Question: I am developing an app that allows users to check kit within bags on vehicles at their base station.
I so far have the app working so that it takes the user information at log in, and shows the bags available at their particular station, in this case 'Test Station'. I can successfully show a listView with the relevant bag information from Firestore 'bags' collection.
What I would like to do, is when a user taps on a listTile, to update the Boolean value for that particular bag (essentially for that particular document within the bags collection) from false to true and back again. I then want the UI to show a green or red circle Icon accordingly.
I can only work out how to do this when I hardcode the docID for the doc I want to update the boolean of, rather than doing it dynamically dependant on which listTile the user taps on. All help to resolve this appreciated!!
so if I call this function when in the onTap:
'''
CollectionReference bags = FirebaseFirestore.instance.collection('bags');
Future<void> updateBagStatus() {
return bags
.doc('test_bag')
.update({'isChecked': true})
.then((value) => print("isChecked Updated"))
.catchError((error) => print('Failed: $error'));
}
'''
then I can flip the Boolean from false to true for that hardcoded bag.
and this is the rest of the code that shows how I construct the listView builder.
'''
class HomePage extends StatefulWidget {
const HomePage({Key? key}) : super(key: key);
@override
State<HomePage> createState() => _HomePageState();
}
class _HomePageState extends State<HomePage> {
String thisUserFirstName = '';
String thisUserLastName = '';
String thisUserBase = '';
String thisStation = '';
String thisBagChecked = '';
CollectionReference usersCollection =
FirebaseFirestore.instance.collection('users');
CollectionReference bags = FirebaseFirestore.instance.collection('bags');
Future<void> updateBagStatus() {
return bags
.doc('test_bag')
.update({'isChecked': true})
.then((value) => print("isChecked Updated"))
.catchError((error) => print('Failed: $error'));
}
void _getData() async {
User user = FirebaseAuth.instance.currentUser!;
DocumentSnapshot thisUserSnapshot = await FirebaseFirestore.instance
.collection('users')
.doc(user.uid)
.get();
{
setState(
() {
thisUserFirstName = thisUserSnapshot['first name'];
thisUserLastName = thisUserSnapshot['last name'];
thisUserBase = thisUserSnapshot['base station'];
},
);
}
}
// return StreamBuilder(
// stream: isCheckedSnapshot,
// builder: (BuildContext context, AsyncSnapshot<QuerySnapshot> snapshot) {
// if (!snapshot.hasData) {
// print('There is no data');
// }
@override
void initState() {
super.initState();
_getData();
}
// int selectedIndex = 0;
@override
Widget build(BuildContext context) {
Stream<QuerySnapshot> bags = FirebaseFirestore.instance
.collection("bags")
.where("station", isEqualTo: thisUserBase)
.snapshots();
return Scaffold(
backgroundColor: Colors.grey[300],
appBar: AppBar(
leading: Icon(Icons.settings),
title: Text(
'Welcome $thisUserFirstName',
style: TextStyle(fontWeight: FontWeight.bold, fontSize: 16),
),
actions: [
Padding(
padding: const EdgeInsets.symmetric(horizontal: 8.0),
child: GestureDetector(
onTap: () {
FirebaseAuth.instance.signOut();
},
child: Row(
children: const [
Text('Sign Out'),
SizedBox(
width: 5,
),
Icon(Icons.logout),
],
),
),
),
],
),
body: Column(
mainAxisAlignment: MainAxisAlignment.start,
children: [
SizedBox(height: 40),
MyProfileRow(
rowBanner: 'Signed in as:',
rowIcon: Icons.person,
userName: '$thisUserFirstName $thisUserLastName',
),
SizedBox(height: 20),
MyProfileRow(
rowBanner: 'Base Station:',
rowIcon: Icons.house,
userName: thisUserBase,
),
SizedBox(height: 30),
Text("All bags at $thisUserBase"),
SizedBox(
height: 10,
),
Expanded(
child: StreamBuilder<QuerySnapshot>(
stream: bags,
builder: (
BuildContext context,
AsyncSnapshot<QuerySnapshot> snapshot,
) {
if (snapshot.hasError) {
return Text('Error!');
}
if (snapshot.connectionState == ConnectionState.waiting) {
return CircularProgressIndicator();
}
final data = snapshot.requireData;
return ListView.builder(
itemCount: data.size,
itemBuilder: (context, index) {
return Padding(
padding: const EdgeInsets.all(5.0),
child: Card(
elevation: 5,
shape: RoundedRectangleBorder(
borderRadius: BorderRadius.circular(8),
),
child: ListTile(
title: Text('${data.docs[index]['name']}'),
subtitle: Text('${data.docs[index]['isChecked']}'),
trailing: Icon(
Icons.circle,
color: Colors.red,
),
onTap: updateBagStatus
// onTap: () {
// if (data.docs[index]['isChecked'] == true) {
// print('isChecked = True');
// }
// if (data.docs[index]['isChecked'] == false) {
// print('isChecked = False');
// }
// },
),
),
);
},
);
},
),
)
],
),
);
}
}
'''
Click to see how I have Firestone set up:
Image of My Firestore Database:

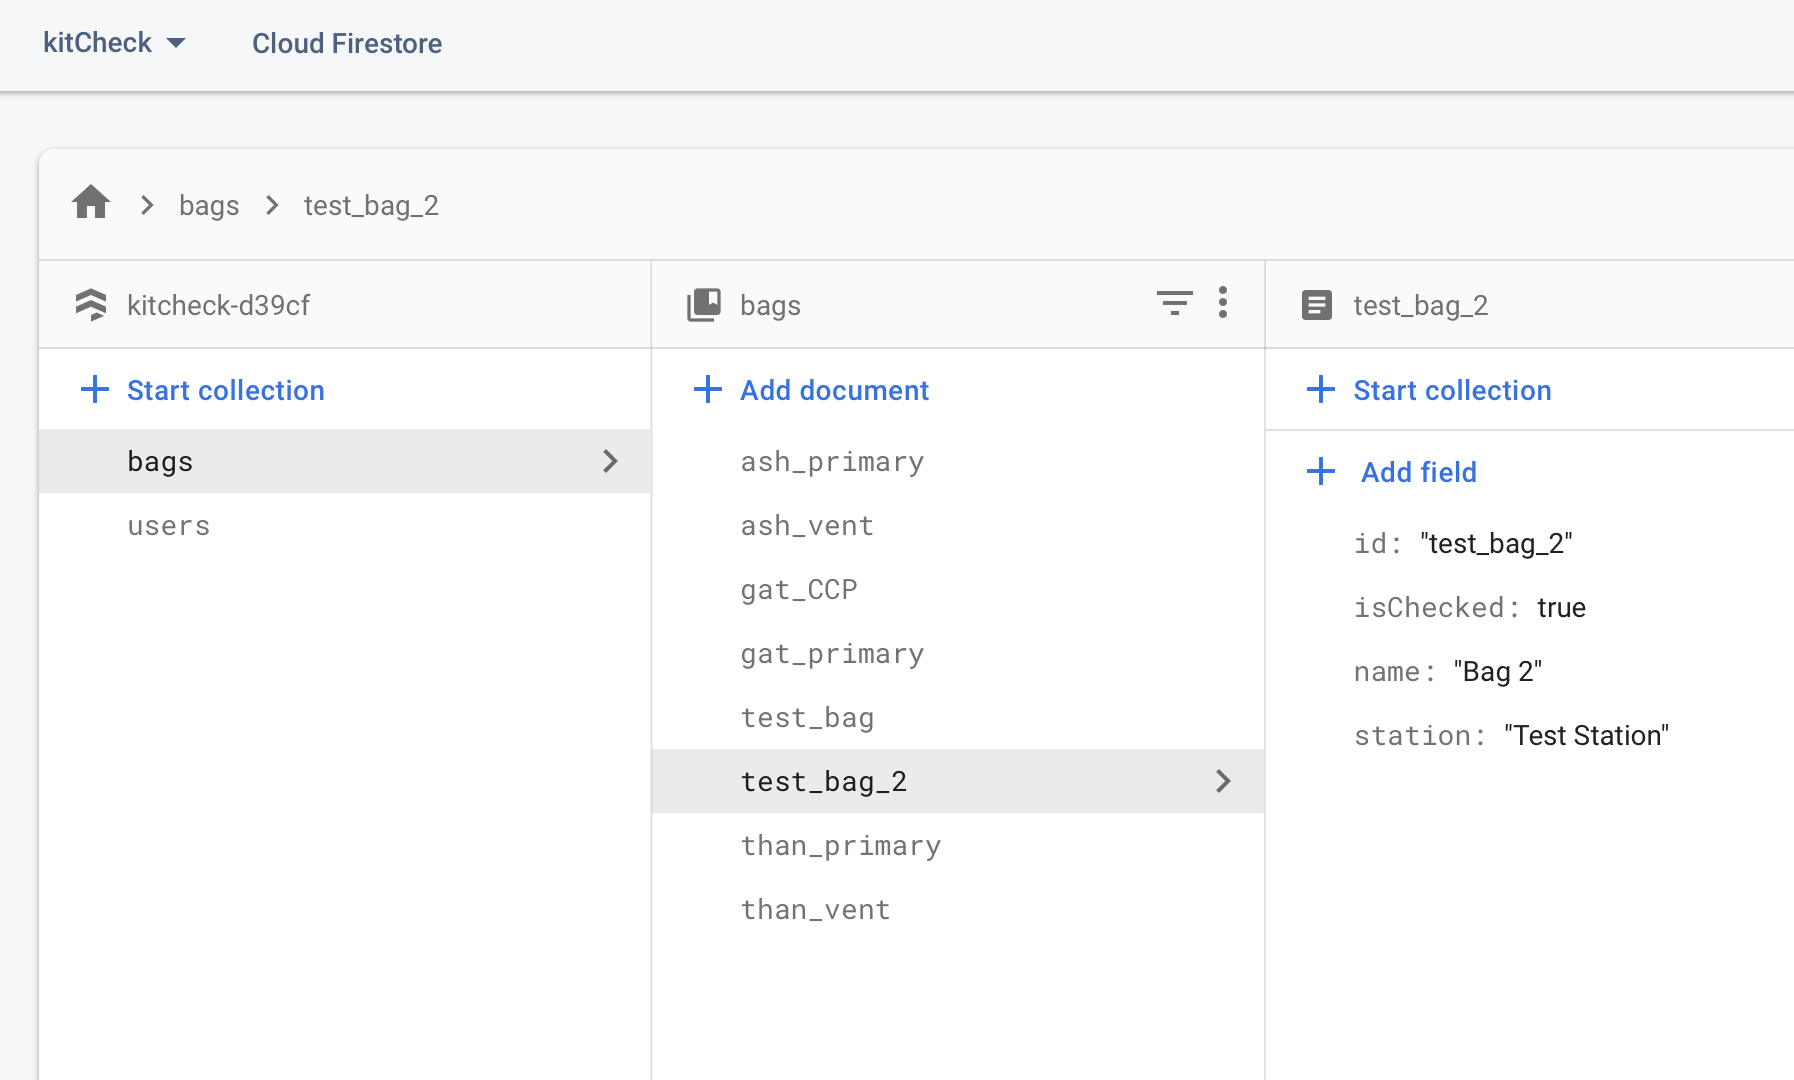
Answer: Your approach is correct. You just need to pass the relevant values as function parameters as shown below:
'''
Future<void> updateBagStatus(String docId, bool status) {
return bags
.doc(docId)
.update({'isChecked': status})
.then((value) => print("isChecked Updated"))
.catchError((error) => print('Failed: $error'));
}
'''
'''
onTap: () => updateBagStatus(!data.docs[index]['isChecked'], data.docs[index].id)
'''